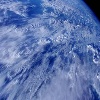
Label: cloud